Question: I have implemented drag and drop for JTableHeader so when the user clicks the header of a table having Ctrl pressed instead of reordering the columns a custom object is transferred.
It looks to work properly, but when the DragGestureEvent's startDrag method is called the column that was dragged gets out of place (see gap between column4 and column5):

If after that a click on the column or drag it without the Ctrl key it returns to the correct position. Does anybody know a way to have the column to keep its place?
The source code:
'''
public class Tree {
private final String name;
public Tree (final String name) {
this.name = name;
}
public String getName() {
return name;
}
@Override
public String toString() {
return "Tree[" + name + "]";
};
}
'''
And this:
'''
import java.awt.BorderLayout;
import java.awt.Cursor;
import java.awt.Dimension;
import java.awt.GridLayout;
import java.awt.datatransfer.DataFlavor;
import java.awt.datatransfer.Transferable;
import java.awt.datatransfer.UnsupportedFlavorException;
import java.awt.dnd.DnDConstants;
import java.awt.dnd.DragGestureEvent;
import java.awt.dnd.DragGestureListener;
import java.awt.dnd.DragSource;
import java.awt.event.ActionEvent;
import java.awt.event.MouseEvent;
import java.io.IOException;
import javax.swing.JComponent;
import javax.swing.JFrame;
import javax.swing.JLabel;
import javax.swing.JPanel;
import javax.swing.JScrollPane;
import javax.swing.JTable;
import javax.swing.SwingUtilities;
import javax.swing.TransferHandler;
import javax.swing.WindowConstants;
import javax.swing.table.DefaultTableModel;
import javax.swing.table.JTableHeader;
import javax.swing.table.TableColumnModel;
public class DnDTest extends JPanel {
private static final long serialVersionUID = 8341231933303004329L;
private static final DataFlavor FLAVOR = new DataFlavor(Tree.class,
Tree.class.getSimpleName());
private final TableTransferHandler<Integer> customHandler = new TableTransferHandler<Integer>();
/* ************** CONSTRUCTORS *************** */
public DnDTest() {
setLayout(new GridLayout(1, 2));
final JTable table = createTable();
table.setTableHeader(new CustomTableHeader(table.getColumnModel()));
final JPanel right = new JPanel(new BorderLayout());
final JLabel dropLabel = new JLabel();
dropLabel.setTransferHandler(customHandler);
right.add(dropLabel);
this.add(right);
new DragSource().createDefaultDragGestureRecognizer(
table.getTableHeader(), DnDConstants.ACTION_COPY,
new CustomDragGesture());
}
/* ************* PRIVATE METHODS ************* */
private JTable createTable() {
final DefaultTableModel model = createTableModel();
final JTable table = new JTable(model);
this.add(new JScrollPane(table));
return table;
}
private DefaultTableModel createTableModel() {
final String[] columnNames = { "Column1", //$NON-NLS-1$
"Column2", //$NON-NLS-1$
"Column3", //$NON-NLS-1$
"Column4", //$NON-NLS-1$
"Column5" //$NON-NLS-1$
};
final Integer[][] data = new Integer[1][columnNames.length];
for (int i = 0; i < data.length; i++) {
for (int j = 0; j < data[i].length; j++) {
data[i][j] = (int) (Math.random() * 30);
}
}
final DefaultTableModel model = new DefaultTableModel(data, columnNames);
return model;
}
/* ***************** CLASSES ***************** */
private static final class CustomTableHeader extends JTableHeader {
private static final long serialVersionUID = -781646896813653894L;
public CustomTableHeader(final TableColumnModel columnModel) {
super(columnModel);
}
public Tree getTree() {
return new Tree("Test tree");
}
}
private static final class CustomDragGesture implements DragGestureListener {
@Override
public void dragGestureRecognized(DragGestureEvent event) {
if (!(event.getTriggerEvent() instanceof MouseEvent && SwingUtilities
.isLeftMouseButton((MouseEvent) event.getTriggerEvent()))
|| (event.getTriggerEvent().getModifiers() & ActionEvent.CTRL_MASK) != ActionEvent.CTRL_MASK)
return;
final CustomTableHeader tableHeader = (CustomTableHeader) event
.getComponent();
Cursor cursor = null;
if (event.getDragAction() == DnDConstants.ACTION_COPY) {
cursor = DragSource.DefaultCopyDrop;
}
final Tree tree = tableHeader.getTree();
event.startDrag(cursor, new TransferableTree(tree));
}
}
private static final class TransferableTree extends Tree implements
Transferable {
private final Tree tree;
public TransferableTree(final Tree tree) {
super(tree.getName());
this.tree = tree;
}
@Override
public DataFlavor[] getTransferDataFlavors() {
return new DataFlavor[] { FLAVOR };
}
@Override
public boolean isDataFlavorSupported(DataFlavor flavor) {
return FLAVOR.equals(flavor);
}
@Override
public Object getTransferData(DataFlavor flavor)
throws UnsupportedFlavorException, IOException {
if (FLAVOR.equals(flavor)) {
return tree;
}
throw new UnsupportedFlavorException(flavor);
}
}
private static final class TableTransferHandler<T extends Number & Comparable<T>>
extends TransferHandler {
private static final long serialVersionUID = -1794178812912767711L;
@Override
public boolean importData(JComponent comp, Transferable t) {
if (hasTreeFlavor(t.getTransferDataFlavors())) {
try {
final Tree tree = (Tree) t.getTransferData(FLAVOR);
if (comp instanceof JLabel) {
final JLabel label = (JLabel) comp;
label.setText(label.getText() + tree.toString() + ", ");
}
} catch (UnsupportedFlavorException | IOException e) {
e.printStackTrace();
}
}
return false;
}
@Override
public boolean canImport(JComponent comp, DataFlavor[] transferFlavors) {
return hasTreeFlavor(transferFlavors);
}
private boolean hasTreeFlavor(DataFlavor[] transferDataFlavors) {
for (final DataFlavor flavor : transferDataFlavors) {
if (FLAVOR.equals(flavor)) {
return true;
}
}
return false;
}
}
public static void main(String[] args) {
final JFrame frame = new JFrame("Drag And Drop Test");
frame.add(new DnDTest());
frame.setDefaultCloseOperation(WindowConstants.EXIT_ON_CLOSE);
frame.setPreferredSize(new Dimension(1000, 800));
frame.pack();
frame.setVisible(true);
}
}
'''
Any idea would be appreciated.
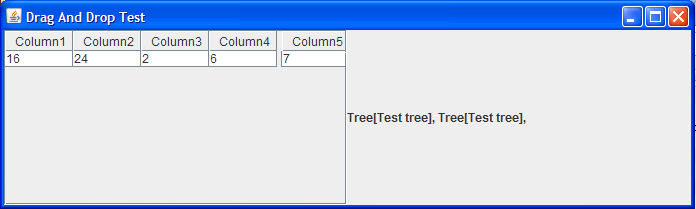
Answer: Inside your implementation of 'dragGestureRecognized' you can call 'tableHeader.setDraggedDistance(0);'
I tested that and it worked for me.